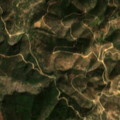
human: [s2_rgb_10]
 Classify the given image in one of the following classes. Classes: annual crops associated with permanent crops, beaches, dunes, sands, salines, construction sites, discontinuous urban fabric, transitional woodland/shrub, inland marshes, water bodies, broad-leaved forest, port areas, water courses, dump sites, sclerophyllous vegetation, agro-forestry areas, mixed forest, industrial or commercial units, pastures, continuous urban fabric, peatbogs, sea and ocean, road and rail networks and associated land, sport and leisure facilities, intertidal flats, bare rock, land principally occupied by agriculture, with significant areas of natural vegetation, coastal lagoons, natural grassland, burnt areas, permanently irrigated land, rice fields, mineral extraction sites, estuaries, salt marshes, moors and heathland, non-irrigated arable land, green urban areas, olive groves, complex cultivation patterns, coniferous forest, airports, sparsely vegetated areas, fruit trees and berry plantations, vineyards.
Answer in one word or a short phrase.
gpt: land principally occupied by agriculture, with significant areas of natural vegetation, sclerophyllous vegetation, transitional woodland/shrub